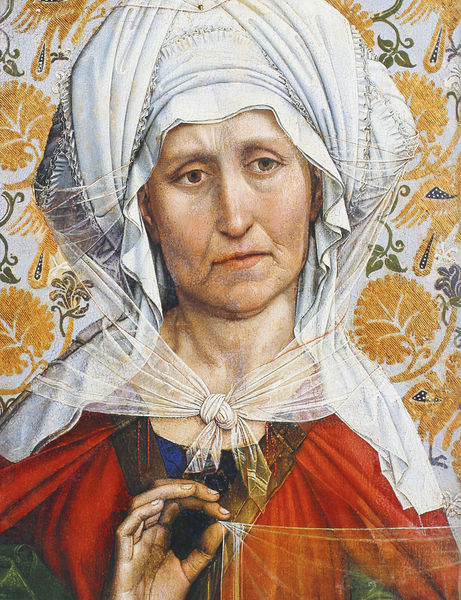
Titel: Kreuzabnahme
Künstler: Robert Campin
Institution: Madrid, Museo del Prado
Schlagwörter: blau, blätter, gemälde, hand, haut, kopf, weiß, gelb, grün, finger, frau, kleid, mund, nase, dame, rot, schleier, tuch, haube, muster, ornament, schleife, alt, wand, augen, falten, gesicht, halten, knoten, öl, gewand, gold, realismus, lippen, ranken, kopfbedeckung, kopftuch, detail, verzierung, mudn, mittelalter, durchsichtig, heilige, maria, veronika, verismus, schweißtuch, koftuch, finder, kleid#, begunden